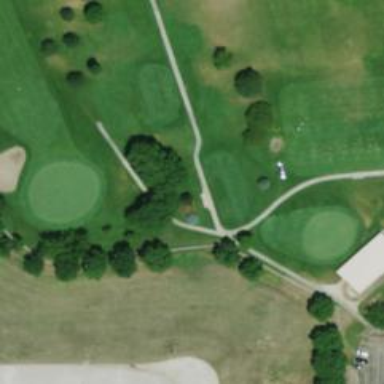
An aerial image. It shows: Path for both roads and golfers.